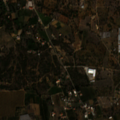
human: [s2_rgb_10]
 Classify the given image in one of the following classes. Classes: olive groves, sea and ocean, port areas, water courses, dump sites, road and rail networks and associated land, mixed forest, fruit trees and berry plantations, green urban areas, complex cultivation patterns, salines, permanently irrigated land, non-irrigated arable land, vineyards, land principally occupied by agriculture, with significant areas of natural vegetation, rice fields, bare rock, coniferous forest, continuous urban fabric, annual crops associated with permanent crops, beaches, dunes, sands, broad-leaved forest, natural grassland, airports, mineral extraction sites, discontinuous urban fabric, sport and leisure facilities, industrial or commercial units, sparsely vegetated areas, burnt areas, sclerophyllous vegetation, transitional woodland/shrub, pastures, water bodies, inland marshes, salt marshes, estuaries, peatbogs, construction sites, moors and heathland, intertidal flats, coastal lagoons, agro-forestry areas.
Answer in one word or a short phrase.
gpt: permanently irrigated land, complex cultivation patterns, land principally occupied by agriculture, with significant areas of natural vegetation, sclerophyllous vegetation